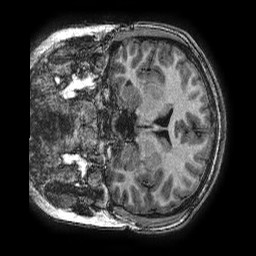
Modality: T1w
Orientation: coronal
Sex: female
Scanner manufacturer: ge
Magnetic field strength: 3 T
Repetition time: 0.0077 s
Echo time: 0.003436 s